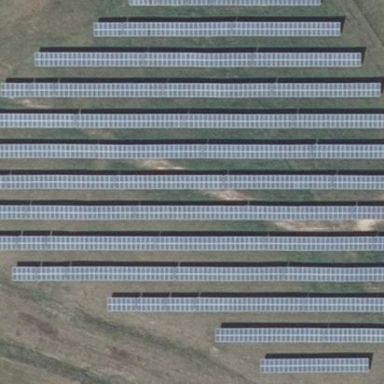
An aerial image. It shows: Solar power generator with photovoltaic panels.